Field crop: maize
Growth stage: 1
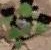
Species: chenopodium